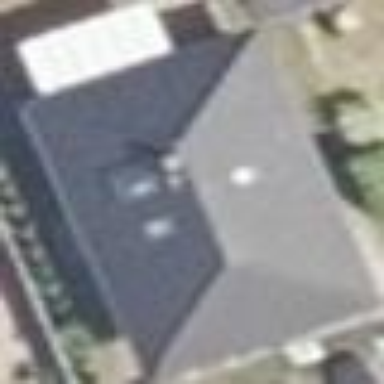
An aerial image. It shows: Detached building with hipped roof made of black roof tiles.